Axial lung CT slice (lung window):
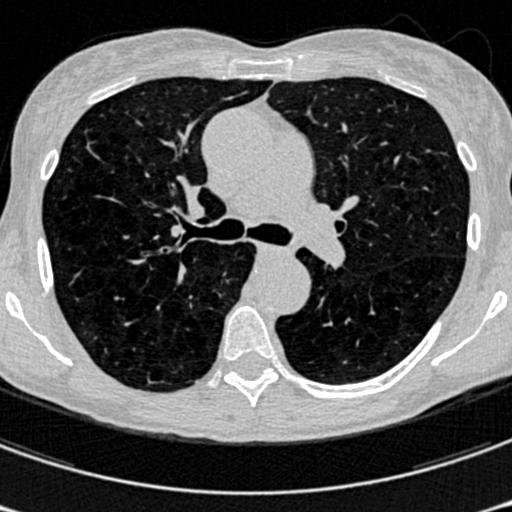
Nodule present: no